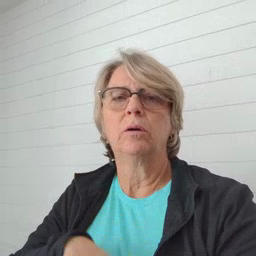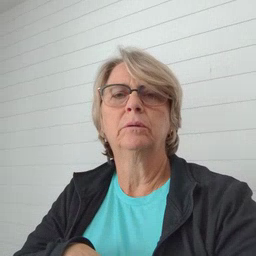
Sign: talk